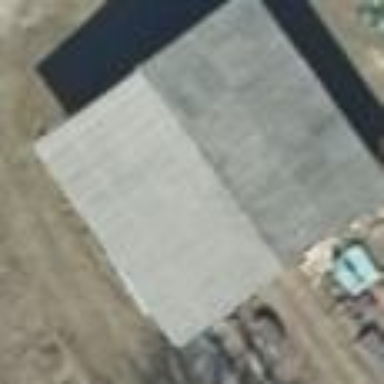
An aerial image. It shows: Grey roof with gabled shape oriented across the building.